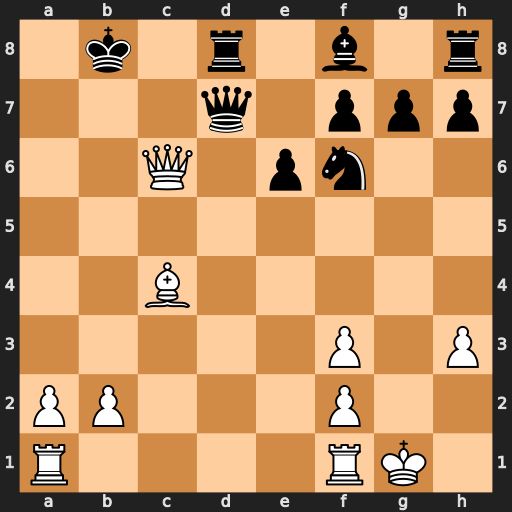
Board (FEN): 1k1r1b1r/3q1ppp/2Q1pn2/8/2B5/5P1P/PP3P2/R4RK1
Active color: w
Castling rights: -
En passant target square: -
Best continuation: Qb6+ Qb7 Qxd8+